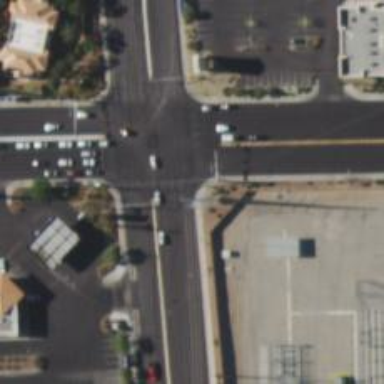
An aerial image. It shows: Solid stop line on the road.